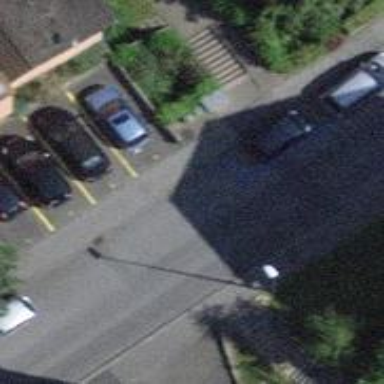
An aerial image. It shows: Kerb serving as barrier.